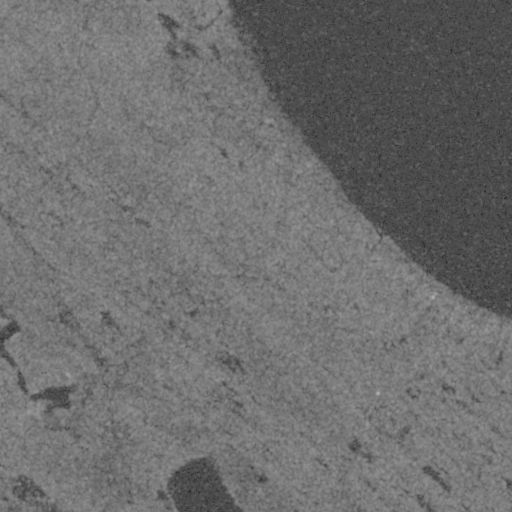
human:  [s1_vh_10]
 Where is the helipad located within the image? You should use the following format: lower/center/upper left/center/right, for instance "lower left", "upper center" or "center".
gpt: The helipad is located in the upper center of the image.
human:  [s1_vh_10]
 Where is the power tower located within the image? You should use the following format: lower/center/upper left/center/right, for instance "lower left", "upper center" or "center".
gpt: The power tower is located in the lower left of the image.
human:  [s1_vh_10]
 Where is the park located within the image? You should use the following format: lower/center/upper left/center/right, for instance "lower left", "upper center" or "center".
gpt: There is no park in the image.

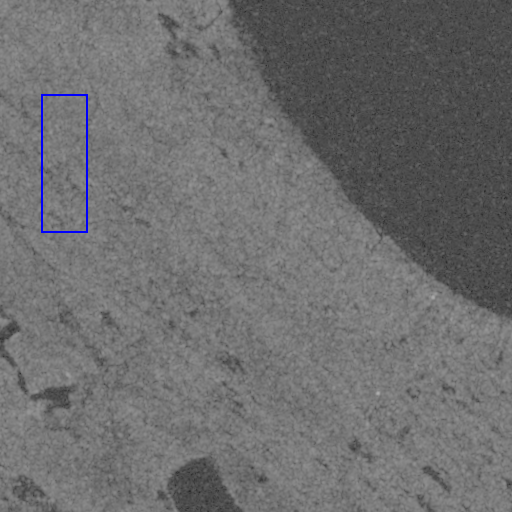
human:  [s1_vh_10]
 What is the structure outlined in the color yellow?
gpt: There is no yellow outline.
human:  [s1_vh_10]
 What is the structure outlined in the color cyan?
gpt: There is no structure outlined in cyan.